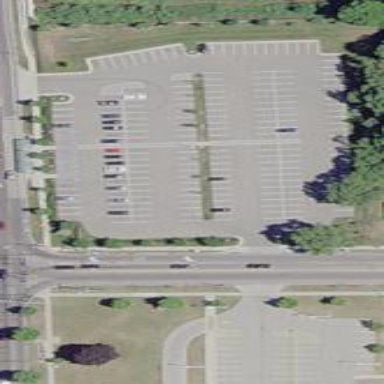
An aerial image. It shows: Parking area with asphalt surface. This is surface parking with park-and-ride facility.